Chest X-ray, AP view. Patient: 10 years old, sex F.
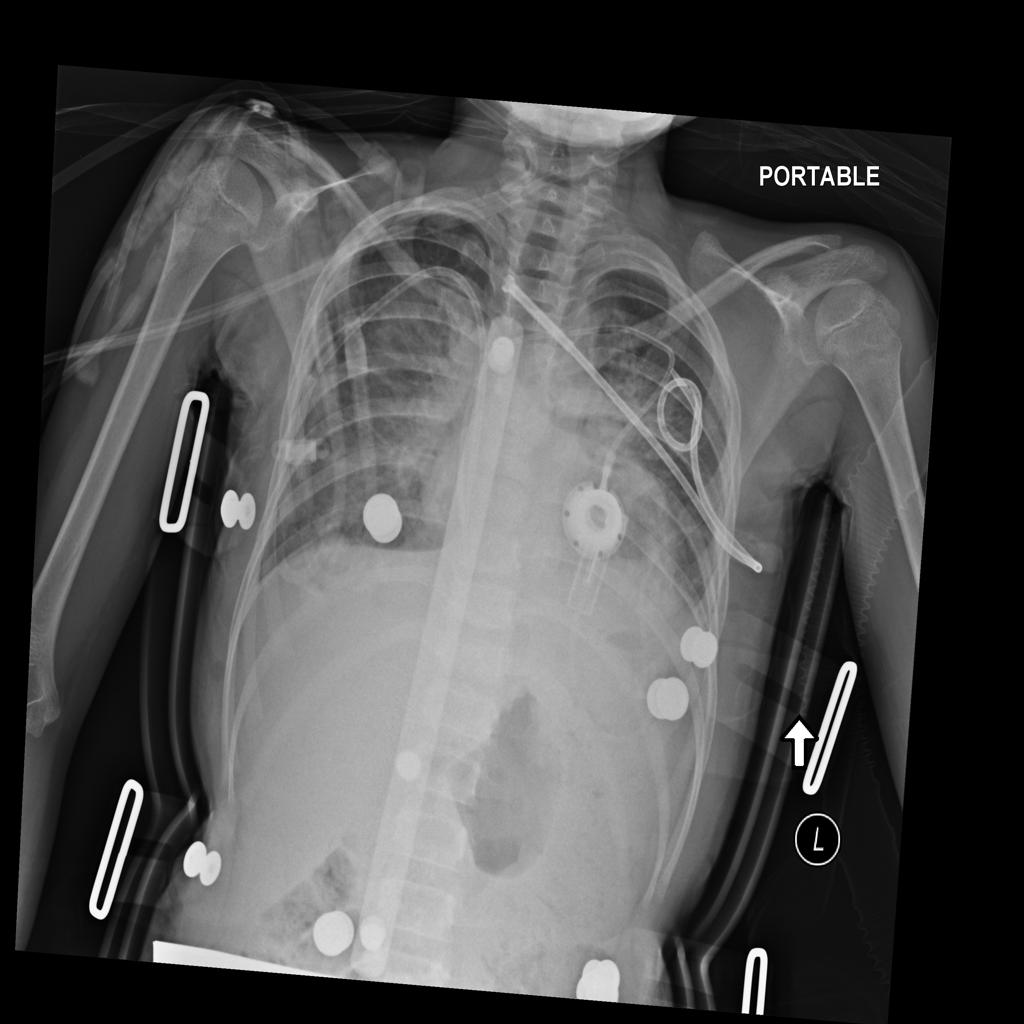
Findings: Effusion, Infiltration